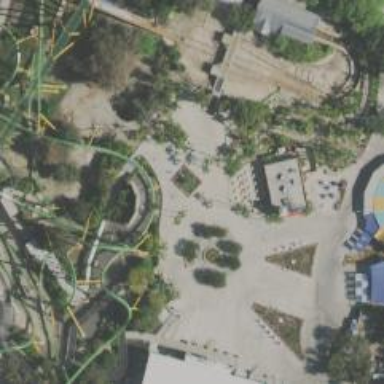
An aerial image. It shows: Thrilling roller coaster attraction.